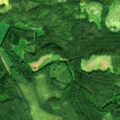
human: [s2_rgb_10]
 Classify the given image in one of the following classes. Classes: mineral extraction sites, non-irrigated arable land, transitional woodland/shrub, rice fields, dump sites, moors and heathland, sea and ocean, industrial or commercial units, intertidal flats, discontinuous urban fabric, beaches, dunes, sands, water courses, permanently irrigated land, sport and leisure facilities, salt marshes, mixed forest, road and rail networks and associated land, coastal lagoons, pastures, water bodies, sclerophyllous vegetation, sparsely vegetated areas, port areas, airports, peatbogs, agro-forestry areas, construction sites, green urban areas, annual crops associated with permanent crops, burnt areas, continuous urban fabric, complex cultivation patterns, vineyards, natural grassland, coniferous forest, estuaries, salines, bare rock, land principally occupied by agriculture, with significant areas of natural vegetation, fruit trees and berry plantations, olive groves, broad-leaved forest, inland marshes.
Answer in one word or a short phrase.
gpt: coniferous forest, mixed forest, transitional woodland/shrub